Question: I'm trying to design a very simple UI for Android using Material Design.
The idea of the login interface is 2 outlined boxes, one for email and one for password. The password box should contain a trailing icon, and if you press that icon it should reveal your password. There is no code problems here, everything it's supposed to be implemented by Material.io
So the problem I'm facing is about the boxStroke.
When you run the app, you can see clearly the boxStroke (But on the password textBox the trailing icon made dissapear the outline).

Once you focus one of the textBoxes it appears like this:
<URL>
And you can notice that the outline of the box has totally dissapeared. And it will come back if you add at least one character:
<URL>
The code for both textBoxes is here, is nearly the same as in the main page of Material.io, I will post at the end of this post the links for the material wiki:
The E-Mail textBox:
'''
<com.google.android.material.textfield.TextInputLayout
android:id="@+id/login_email_layout"
style="@style/Widget.MaterialComponents.TextInputLayout.OutlinedBox"
android:layout_width="0dp"
android:layout_height="wrap_content"
android:hint="@string/login_hint_email"
app:boxStrokeWidthFocused="3dp"
app:errorEnabled="true"
app:layout_constraintBottom_toTopOf="@+id/login_password_layout"
app:layout_constraintEnd_toEndOf="@+id/imageView"
app:layout_constraintStart_toStartOf="@+id/imageView"
app:layout_constraintTop_toBottomOf="@+id/imageView"
app:shapeAppearanceOverlay="@style/ShapeAppearance.MaterialComponents.SmallComponent">
<com.google.android.material.textfield.TextInputEditText
android:layout_width="match_parent"
android:layout_height="wrap_content"
android:textColor="@color/textColor" />
</com.google.android.material.textfield.TextInputLayout>
'''
The Password textBox:
'''
<com.google.android.material.textfield.TextInputLayout
android:id="@+id/login_password_layout"
style="@style/Widget.MaterialComponents.TextInputLayout.OutlinedBox"
android:layout_width="0dp"
android:layout_height="wrap_content"
android:hint="@string/login_hint_password"
app:endIconMode="password_toggle"
app:errorEnabled="true"
app:layout_constraintBottom_toTopOf="@+id/login_forgot_password"
app:layout_constraintEnd_toEndOf="@+id/login_email_layout"
app:layout_constraintStart_toStartOf="@+id/login_email_layout"
app:layout_constraintTop_toBottomOf="@+id/login_email_layout">
<com.google.android.material.textfield.TextInputEditText
android:layout_width="match_parent"
android:layout_height="wrap_content"
android:inputType="textPassword"
android:textColor="@color/textColor"
android:visibility="visible" />
</com.google.android.material.textfield.TextInputLayout>
'''
I don't know why the trailing icon is making disappearing the outline neither how can I make that even when empty it should focus the outline. So any help is welcome.
Thanks in advance.
PD: Currently using 1.2.1 material version, tried to switch to 1.3.1-alpha03 version but it will not display anything of the textBox.
<URL>
Adding graddle:app in case it could give you more info:
'''
dependencies {
implementation fileTree(dir: "libs", include: ["*.jar"])
implementation 'androidx.appcompat:appcompat:1.2.0'
implementation 'androidx.constraintlayout:constraintlayout:2.0.2'
implementation platform('com.google.firebase:firebase-bom:25.12.0')
implementation 'com.google.firebase:firebase-analytics'
implementation 'com.google.android.material:material:1.2.1'
implementation 'com.google.gms:google-services:4.3.4'
implementation 'pl.droidsonroids.gif:android-gif-drawable:1.2.19'
implementation 'com.google.android.gms:play-services-auth:18.1.0'
implementation "androidx.navigation:navigation-fragment:2.3.1"
implementation "androidx.navigation:navigation-ui:2.3.1"
testImplementation 'junit:junit:4.12'
androidTestImplementation 'androidx.test.ext:junit:1.1.2'
androidTestImplementation 'androidx.test.espresso:espresso-core:3.3.0'
}
'''
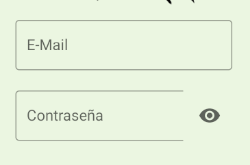
Answer: just found the answer:
After a few days I came back to this problem (This was only an aesthetic problem, so I continued programming other things, like the holy Firebase thing).
So the problem was that on I had @color/background declared and initialized. And the Material Design API for textEdit was using this color for the outline.
So the solution was to simply remove @color/background. I could have set on the xml file android:background=@null, but have had to do it on every single xml file that used textEdit.
Hope this could help someone and sorry for being so dumb.